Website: home-depot
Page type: delivery-shipping
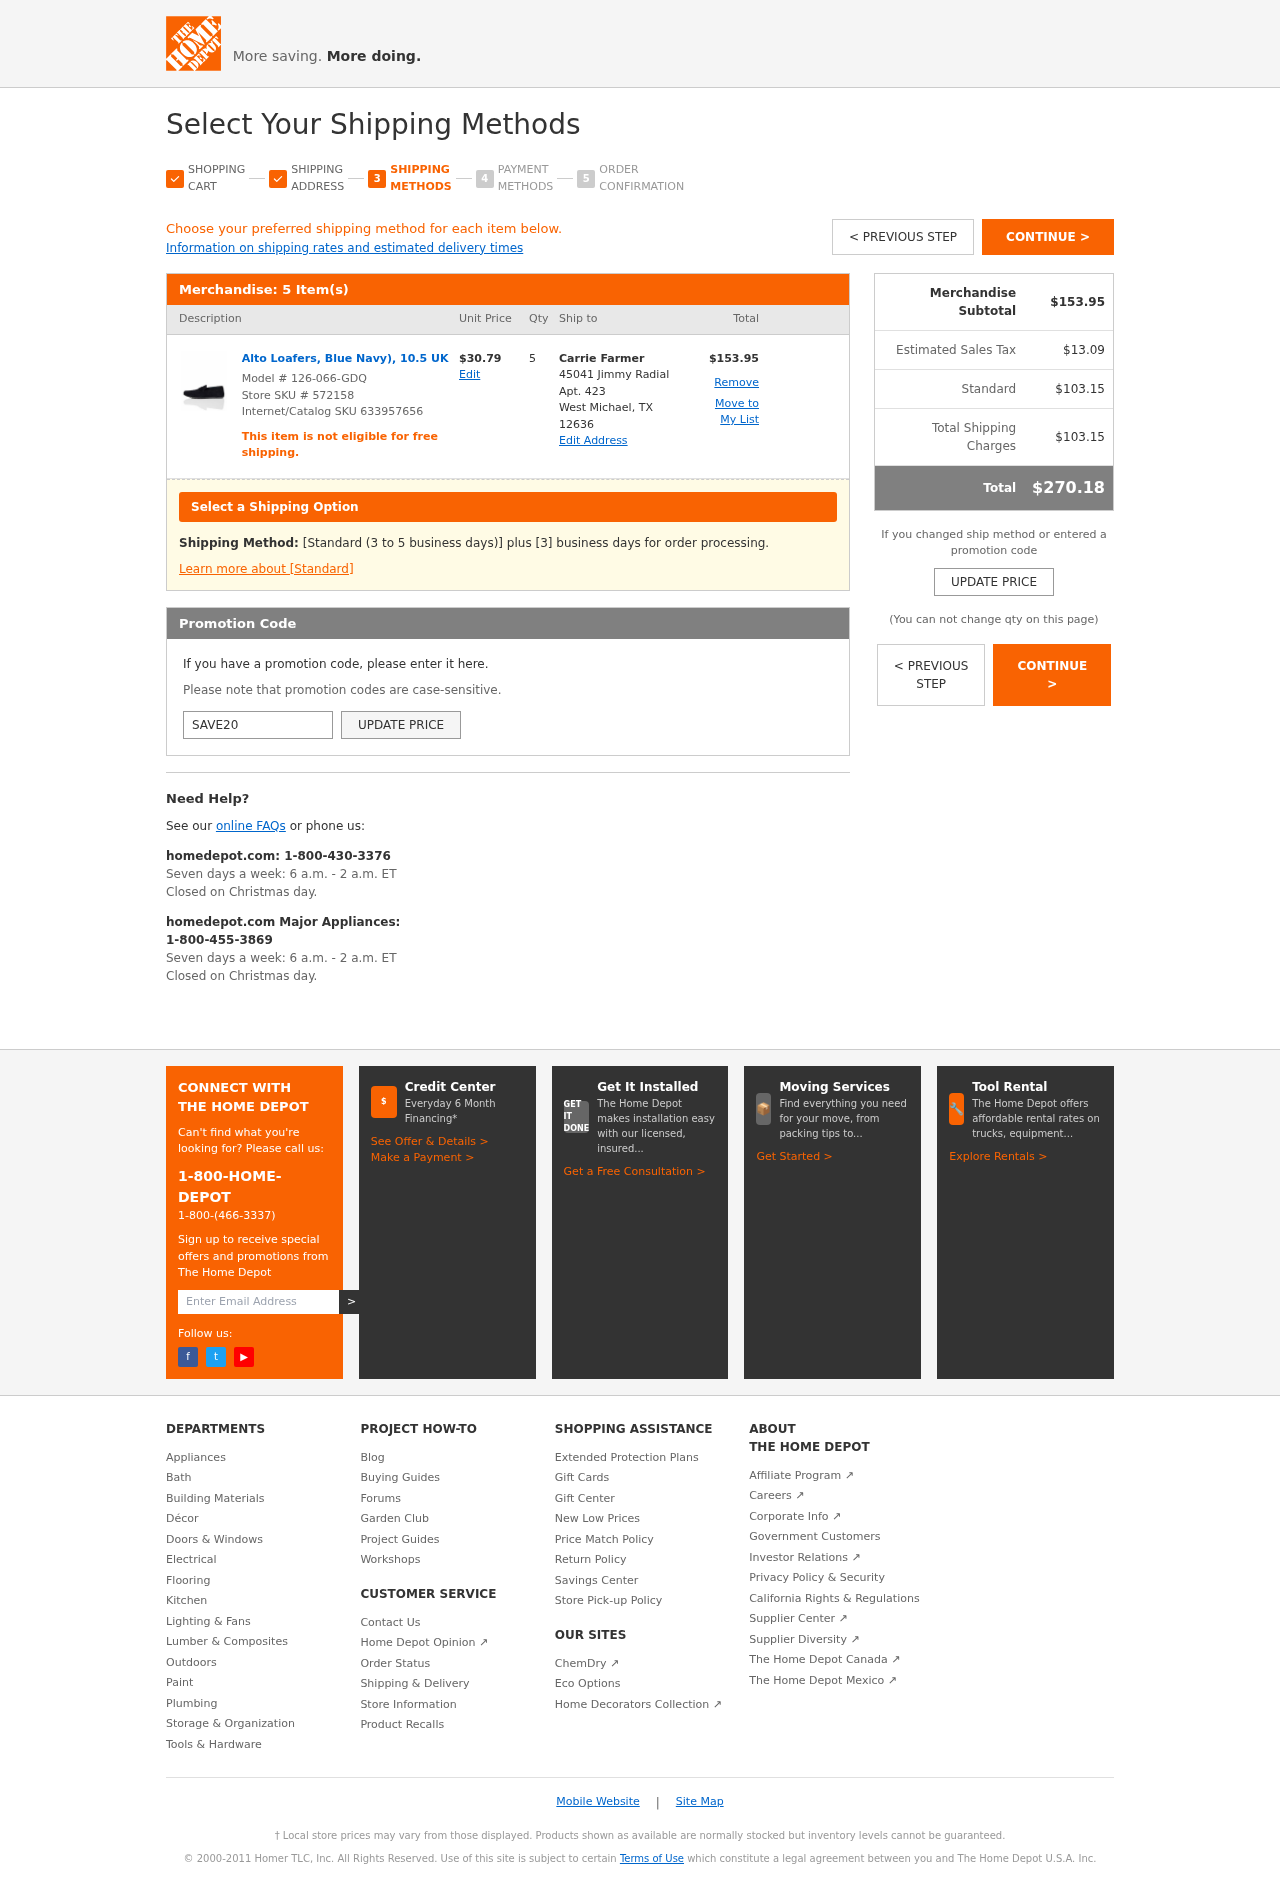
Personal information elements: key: PII_CITY_STATE_ZIP
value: West Michael, TX 12636
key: PII_FULLNAME
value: Carrie Farmer
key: PII_PROMO_CODE
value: SAVE20
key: PII_STREET
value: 45041 Jimmy Radial Apt. 423
Product elements: key: PRODUCT1_NAME
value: Alto Loafers, Blue Navy), 10.5 UK
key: PRODUCT1_PRICE
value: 30.79
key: PRODUCT1_QUANTITY
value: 5
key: PRODUCT_MODEL_NUMBER
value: Model # 126-066-GDQ
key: PRODUCT1_LINE_TOTAL
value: $153.95
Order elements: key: ORDER_NUM_ITEMS
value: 5 Item(s)
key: ORDER_SUBTOTAL
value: $153.95
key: ORDER_TAX
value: $13.09
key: ORDER_SHIPPING_COST
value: $103.15
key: ORDER_SHIPPING_TOTAL
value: $103.15
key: ORDER_TOTAL
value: $270.18
Other elements: key: STORE_SKU
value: Store SKU # 572158
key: INTERNET_SKU
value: Internet/Catalog SKU 633957656